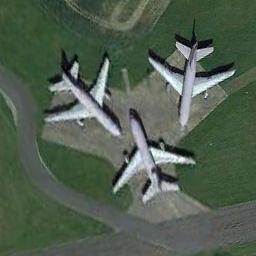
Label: airplane